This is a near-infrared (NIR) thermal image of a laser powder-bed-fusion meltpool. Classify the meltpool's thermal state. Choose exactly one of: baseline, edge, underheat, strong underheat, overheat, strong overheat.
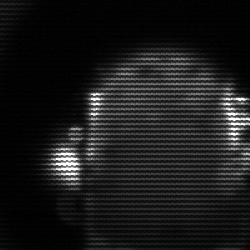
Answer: baseline